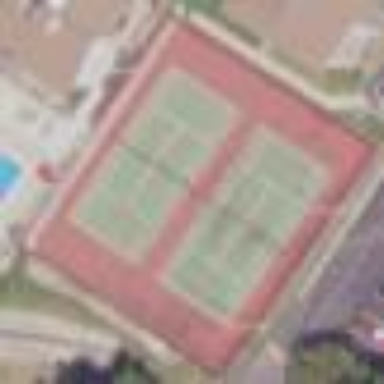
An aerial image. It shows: Paved tennis court on the pitch.